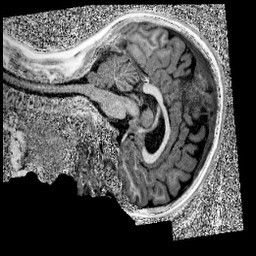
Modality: UNIT1
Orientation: sagittal
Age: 11
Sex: female
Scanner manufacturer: siemens
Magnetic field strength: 3 T
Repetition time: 4 s
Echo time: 0.00299 s